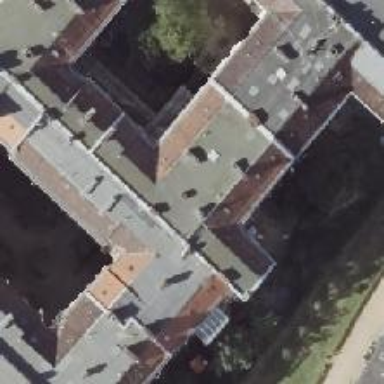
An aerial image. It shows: Saltbox shaped roof on apartment building.